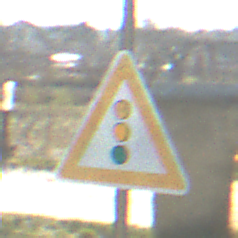
Verkehrszeichen: Lichtzeichenanlage
Umgebung: Outdoor, Suburban
Tageszeit: MorningAfternoon
Wetter: Clear
Licht: Natural
Jahreszeit: NotSpecified
Kontrast: HighContrast